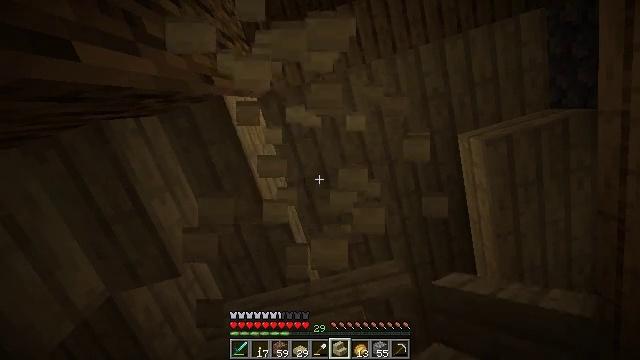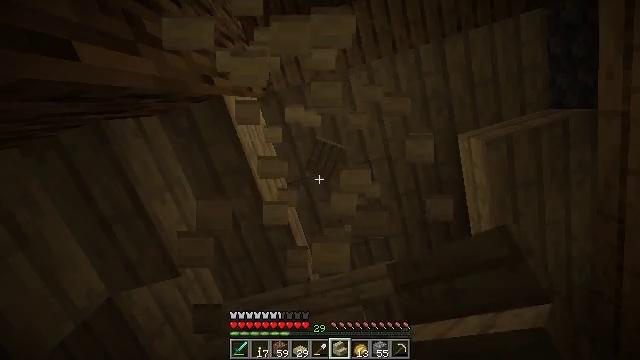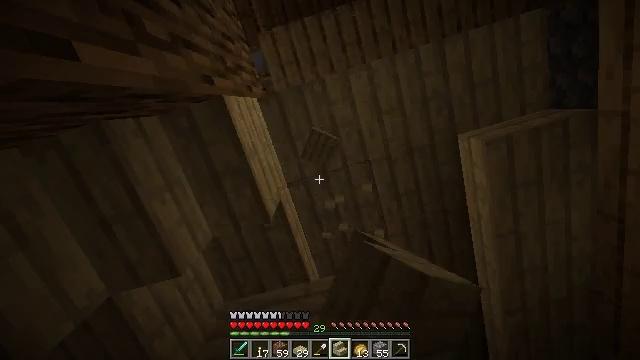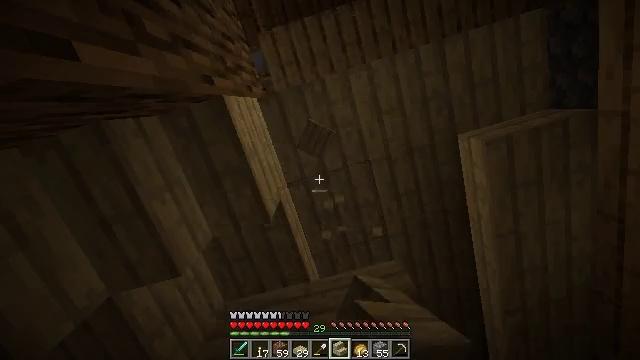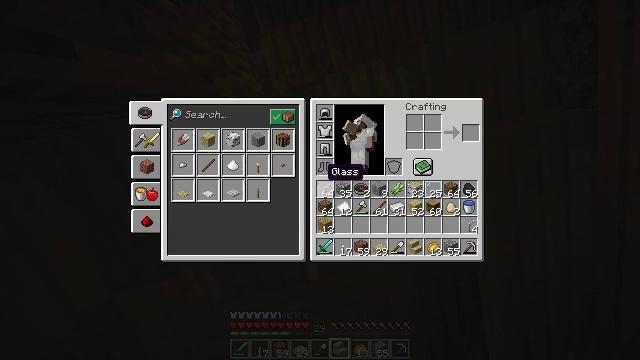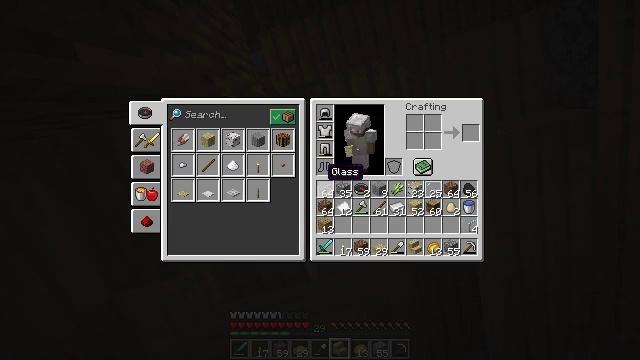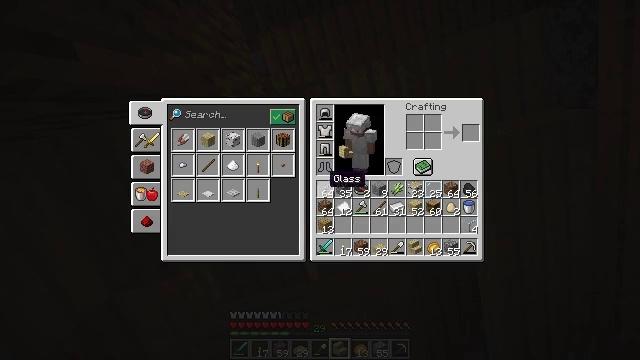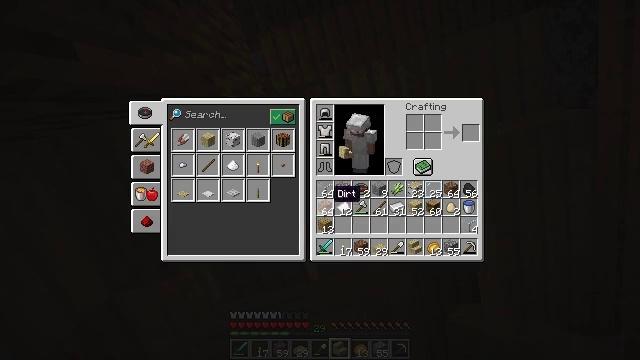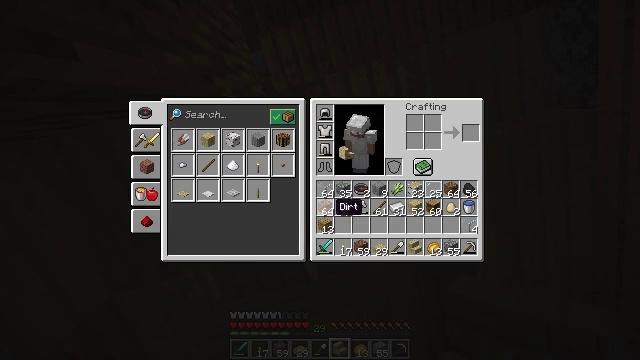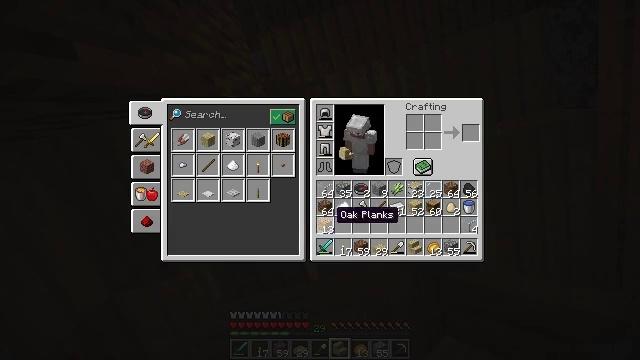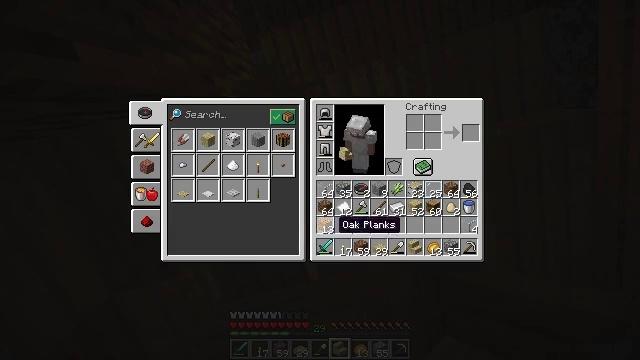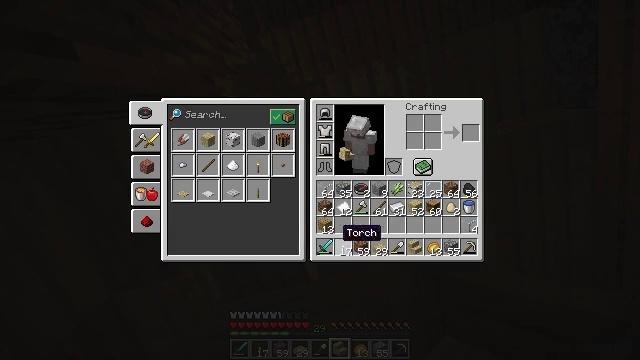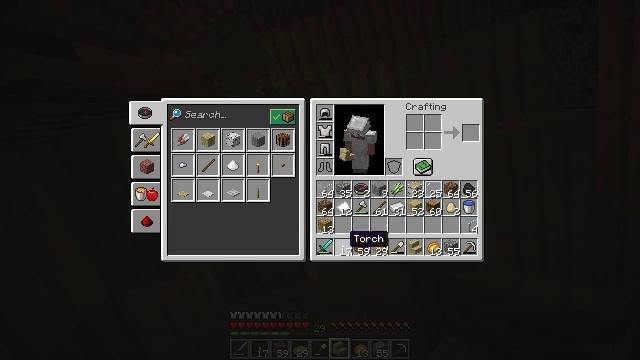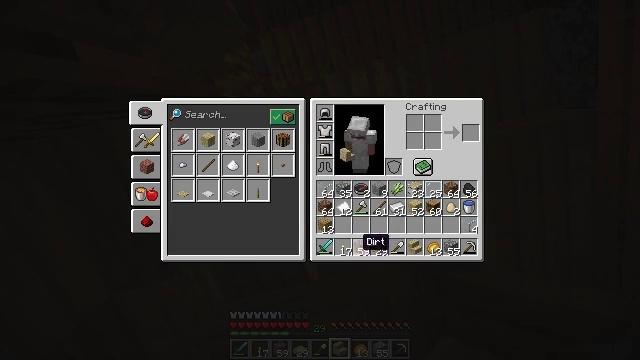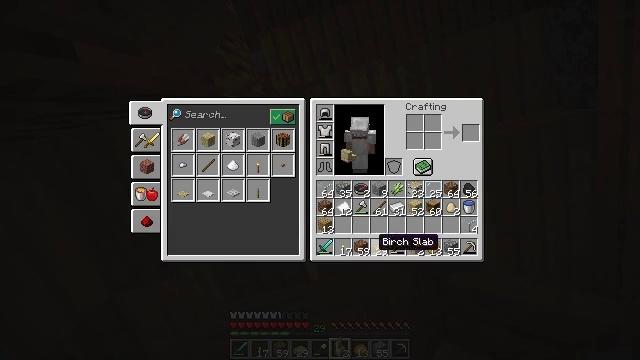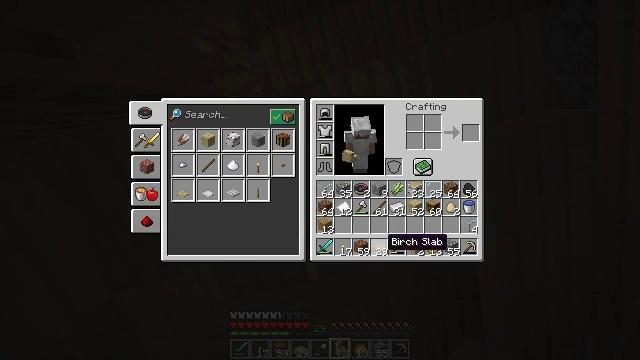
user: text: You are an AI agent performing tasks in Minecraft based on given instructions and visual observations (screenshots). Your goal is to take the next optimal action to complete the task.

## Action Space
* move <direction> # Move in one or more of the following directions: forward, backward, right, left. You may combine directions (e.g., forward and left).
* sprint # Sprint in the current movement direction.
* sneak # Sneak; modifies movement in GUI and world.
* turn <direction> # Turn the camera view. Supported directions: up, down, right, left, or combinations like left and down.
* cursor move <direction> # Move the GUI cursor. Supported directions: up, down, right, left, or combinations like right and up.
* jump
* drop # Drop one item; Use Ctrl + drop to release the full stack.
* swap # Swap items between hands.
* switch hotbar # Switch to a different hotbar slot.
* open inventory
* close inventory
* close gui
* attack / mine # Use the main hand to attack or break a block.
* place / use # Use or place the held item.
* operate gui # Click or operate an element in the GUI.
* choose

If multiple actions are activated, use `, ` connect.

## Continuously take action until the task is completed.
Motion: motion action
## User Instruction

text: Break the birch stairs for resources.
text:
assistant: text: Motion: attack / mine
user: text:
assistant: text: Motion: attack / mine
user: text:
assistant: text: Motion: no_op
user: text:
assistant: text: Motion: open inventory
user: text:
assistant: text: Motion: open inventory
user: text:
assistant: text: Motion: open inventory
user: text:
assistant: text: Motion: cursor move down, open inventory
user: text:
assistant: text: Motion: cursor move down
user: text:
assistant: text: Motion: cursor move down
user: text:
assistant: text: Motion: cursor move down
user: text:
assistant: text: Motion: cursor move down
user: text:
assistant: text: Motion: sneak, cursor move right
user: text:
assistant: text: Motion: sneak, cursor move right
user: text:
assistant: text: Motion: sneak, cursor move right
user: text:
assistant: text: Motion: sneak, cursor move right
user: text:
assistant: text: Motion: sneak
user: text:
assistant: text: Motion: sneak
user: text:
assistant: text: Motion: sneak
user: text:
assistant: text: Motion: sneak
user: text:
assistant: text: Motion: sneak
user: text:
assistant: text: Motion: sneak
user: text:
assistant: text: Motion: sneak, operate gui
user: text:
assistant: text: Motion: sneak, operate gui
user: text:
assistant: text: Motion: sneak
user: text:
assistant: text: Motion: sneak, cursor move up
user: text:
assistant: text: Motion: sneak, cursor move up
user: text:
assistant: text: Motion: sneak
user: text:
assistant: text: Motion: sneak
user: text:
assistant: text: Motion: sneak
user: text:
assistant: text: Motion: sneak, cursor move left